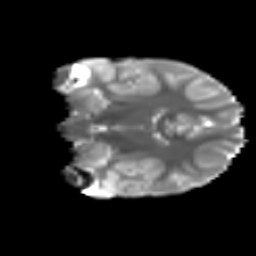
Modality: T2w
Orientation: coronal
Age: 12
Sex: male
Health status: ill
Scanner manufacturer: ge
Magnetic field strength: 3 T
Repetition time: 6.752 s
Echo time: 0.079 s